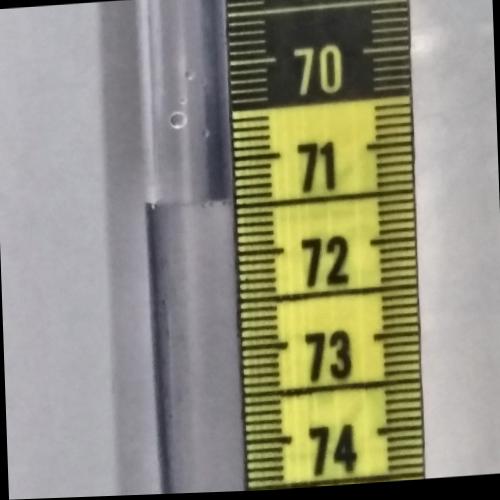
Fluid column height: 71.4 cm